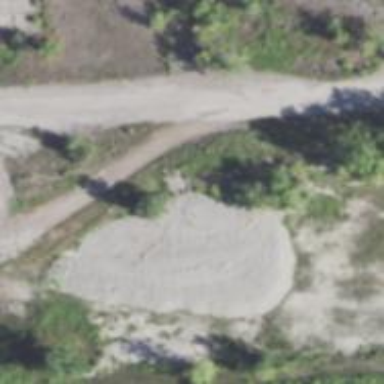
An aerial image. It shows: Abandoned railway spur.